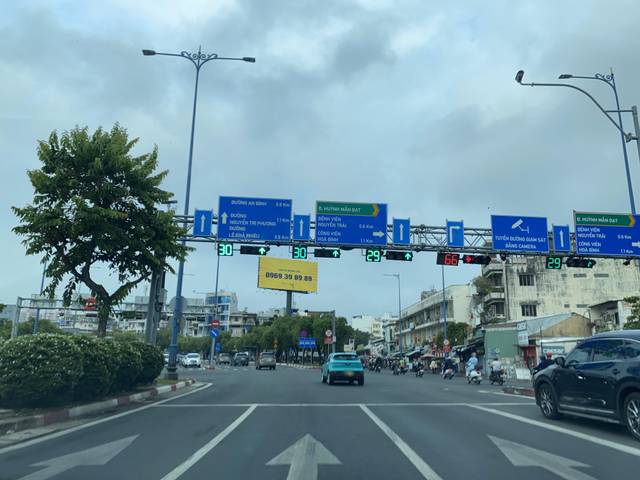
Region: Vietnam
Coordinates: 10.752, 106.678